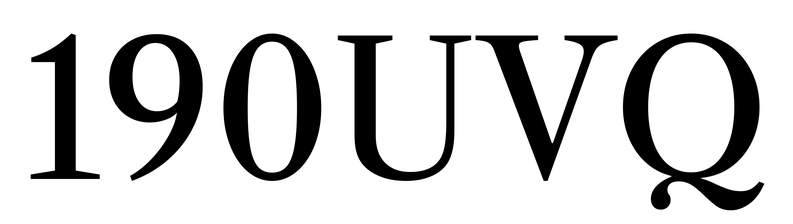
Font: LibreCaslonText_Regular